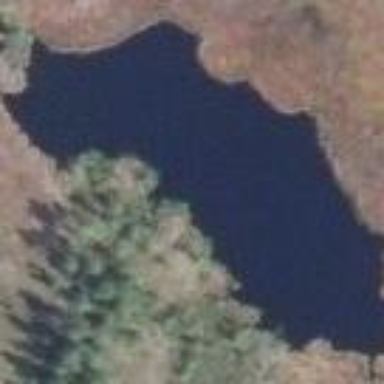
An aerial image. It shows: Serene lake.